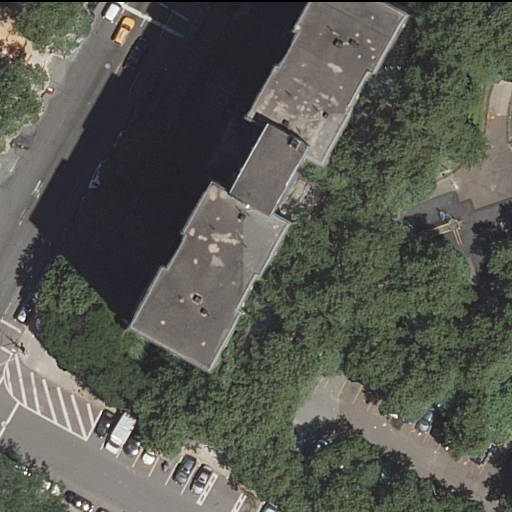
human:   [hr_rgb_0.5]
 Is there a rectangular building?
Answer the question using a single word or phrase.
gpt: no

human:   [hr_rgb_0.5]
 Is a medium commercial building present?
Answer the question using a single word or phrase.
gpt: no

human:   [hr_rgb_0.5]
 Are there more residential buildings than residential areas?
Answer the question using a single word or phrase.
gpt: no

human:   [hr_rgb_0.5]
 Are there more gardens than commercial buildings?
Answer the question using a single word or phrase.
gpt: yes

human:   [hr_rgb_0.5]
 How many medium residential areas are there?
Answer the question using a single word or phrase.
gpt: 0

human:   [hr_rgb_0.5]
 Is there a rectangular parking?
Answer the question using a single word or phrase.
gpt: yes

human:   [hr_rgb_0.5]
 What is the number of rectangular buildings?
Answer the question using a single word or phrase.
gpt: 0

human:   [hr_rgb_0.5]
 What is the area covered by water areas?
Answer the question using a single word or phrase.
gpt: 0m2

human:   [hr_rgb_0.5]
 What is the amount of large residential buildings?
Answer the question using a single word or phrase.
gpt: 1

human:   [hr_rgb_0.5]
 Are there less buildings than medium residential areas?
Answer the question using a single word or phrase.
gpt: no

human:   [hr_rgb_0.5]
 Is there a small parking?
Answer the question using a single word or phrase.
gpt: no

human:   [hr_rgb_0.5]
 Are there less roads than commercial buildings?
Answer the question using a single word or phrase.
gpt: no

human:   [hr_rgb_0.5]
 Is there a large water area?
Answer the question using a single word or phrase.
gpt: no

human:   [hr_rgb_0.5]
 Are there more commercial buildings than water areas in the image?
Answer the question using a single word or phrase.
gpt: no

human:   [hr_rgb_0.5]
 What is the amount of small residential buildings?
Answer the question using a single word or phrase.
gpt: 0

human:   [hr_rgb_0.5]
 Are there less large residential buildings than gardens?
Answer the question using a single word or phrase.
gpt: no

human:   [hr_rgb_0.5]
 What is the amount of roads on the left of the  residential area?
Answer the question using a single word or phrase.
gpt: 4

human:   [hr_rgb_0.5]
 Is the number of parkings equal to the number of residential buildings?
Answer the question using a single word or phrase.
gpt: yes

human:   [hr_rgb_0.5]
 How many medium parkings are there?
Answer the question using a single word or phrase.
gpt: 0

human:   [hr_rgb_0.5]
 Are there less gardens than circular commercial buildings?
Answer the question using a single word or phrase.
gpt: no

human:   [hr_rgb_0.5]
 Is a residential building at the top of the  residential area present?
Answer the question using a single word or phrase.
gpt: no

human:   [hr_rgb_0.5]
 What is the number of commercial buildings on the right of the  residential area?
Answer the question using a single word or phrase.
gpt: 0

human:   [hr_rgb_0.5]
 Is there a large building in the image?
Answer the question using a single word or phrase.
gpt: yes

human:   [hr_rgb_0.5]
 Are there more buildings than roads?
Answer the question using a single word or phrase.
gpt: no

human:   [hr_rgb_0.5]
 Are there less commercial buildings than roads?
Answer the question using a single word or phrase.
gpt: yes

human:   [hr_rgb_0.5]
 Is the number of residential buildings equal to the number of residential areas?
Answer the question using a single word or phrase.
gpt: yes

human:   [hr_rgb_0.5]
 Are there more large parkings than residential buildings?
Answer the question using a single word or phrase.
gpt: no

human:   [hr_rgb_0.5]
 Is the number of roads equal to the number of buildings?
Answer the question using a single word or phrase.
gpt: no

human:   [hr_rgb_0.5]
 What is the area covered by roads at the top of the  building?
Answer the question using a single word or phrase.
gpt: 0m2

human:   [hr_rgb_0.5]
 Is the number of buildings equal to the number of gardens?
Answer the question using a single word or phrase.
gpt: yes

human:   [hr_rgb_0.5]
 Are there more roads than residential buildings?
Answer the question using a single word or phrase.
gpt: yes

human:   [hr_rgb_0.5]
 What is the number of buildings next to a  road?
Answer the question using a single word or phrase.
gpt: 1

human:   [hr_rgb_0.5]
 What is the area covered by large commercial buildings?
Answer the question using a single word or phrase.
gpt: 0m2

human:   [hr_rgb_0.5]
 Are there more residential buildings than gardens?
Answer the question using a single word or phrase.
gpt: no

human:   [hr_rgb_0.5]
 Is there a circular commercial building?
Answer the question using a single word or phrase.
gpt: no

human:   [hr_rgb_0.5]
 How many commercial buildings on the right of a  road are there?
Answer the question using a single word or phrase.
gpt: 0

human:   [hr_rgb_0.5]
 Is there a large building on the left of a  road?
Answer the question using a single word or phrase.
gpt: yes